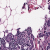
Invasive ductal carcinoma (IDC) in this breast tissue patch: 1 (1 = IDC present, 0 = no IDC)